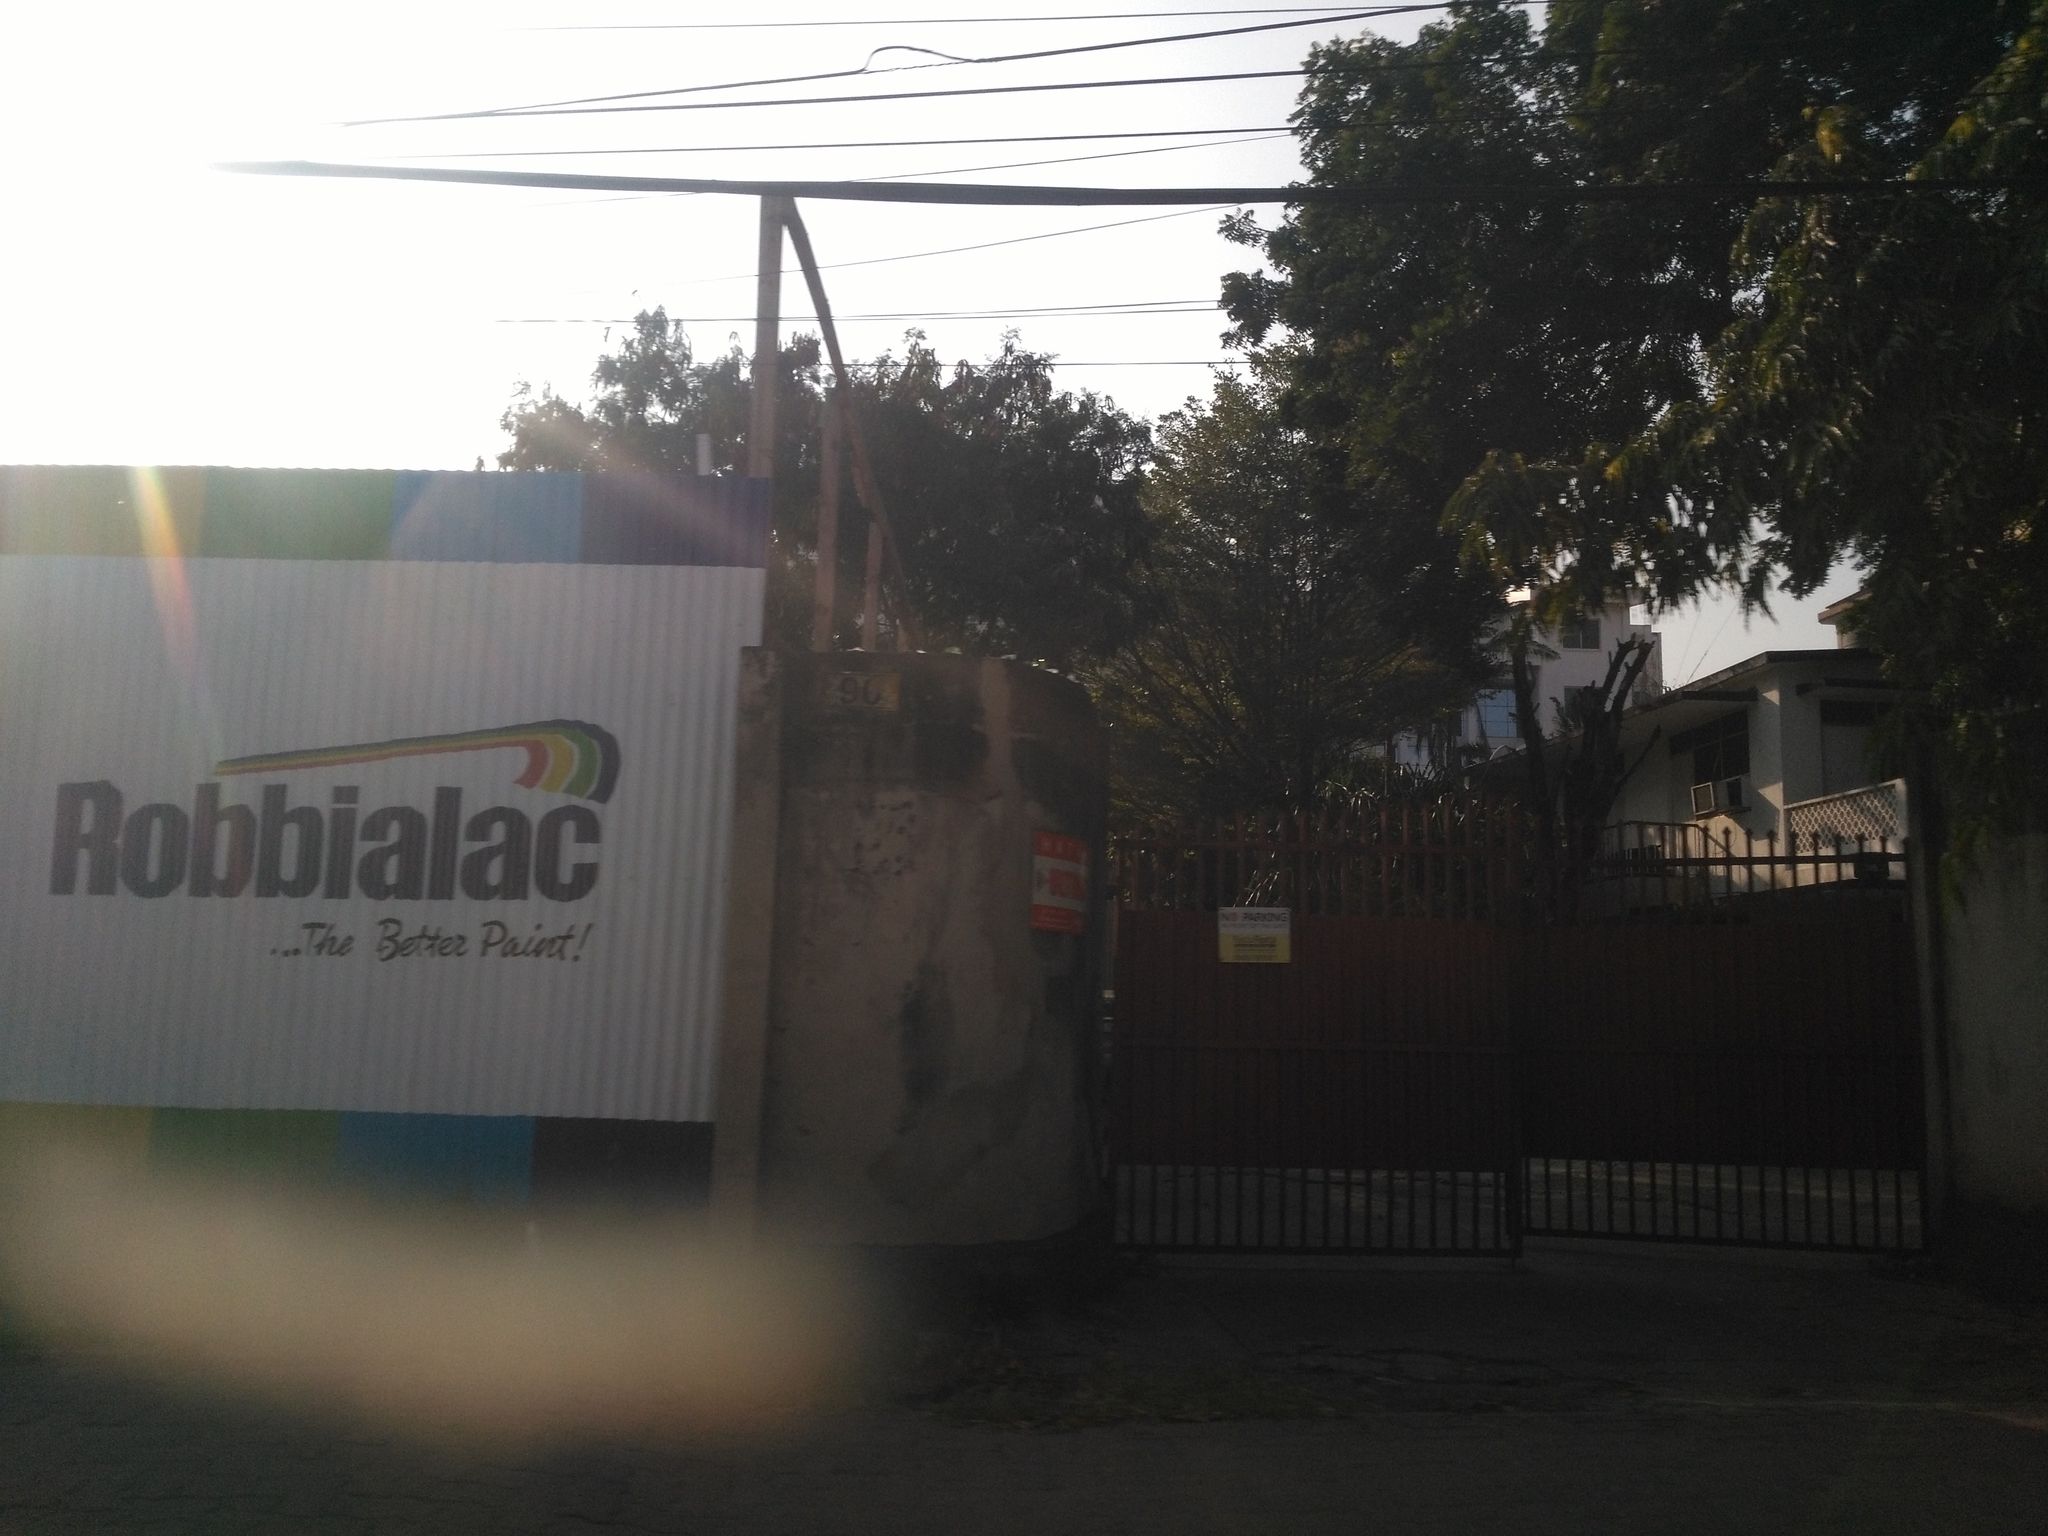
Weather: clear
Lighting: dusk/dawn
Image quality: slightly poor
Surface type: driving surface
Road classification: tertiary
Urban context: urban centre
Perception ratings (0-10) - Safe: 0.8, Lively: 6.56, Beautiful: 6.12, Boring: 7.85, Depressing: 3.36, Wealthy: 1.32